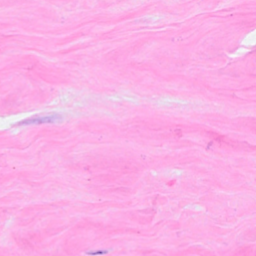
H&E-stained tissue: Breast